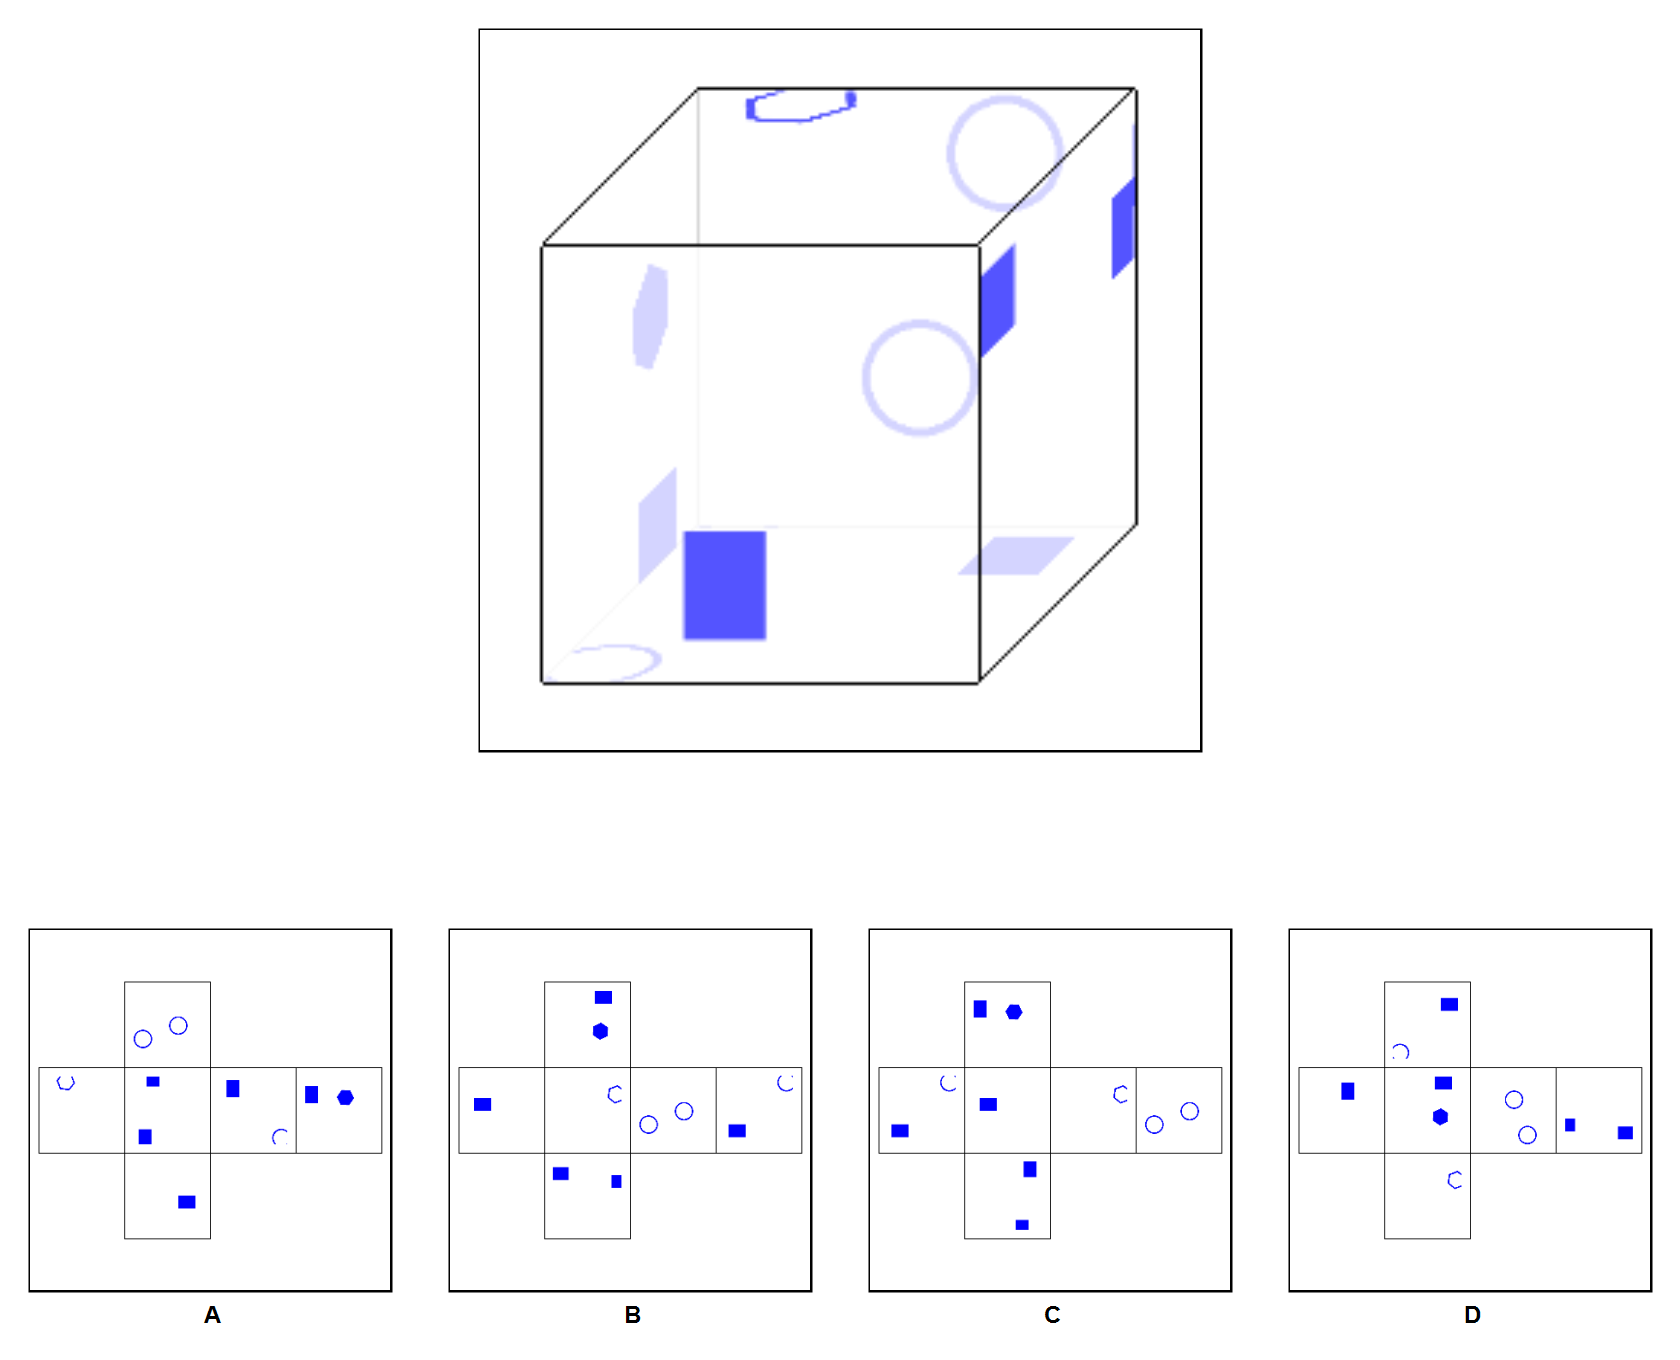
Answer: C